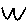
Label: zigzag